Field crop: tomato
Growth stage: 2
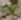
Species: solanum